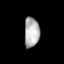
Tissue: prostate
Cell type: Epithelial cells
Senescence score: 0.3441
Nuclear area (px): 436
Mean DAPI intensity: 180.204